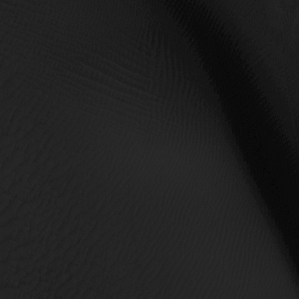
Label: non_frost